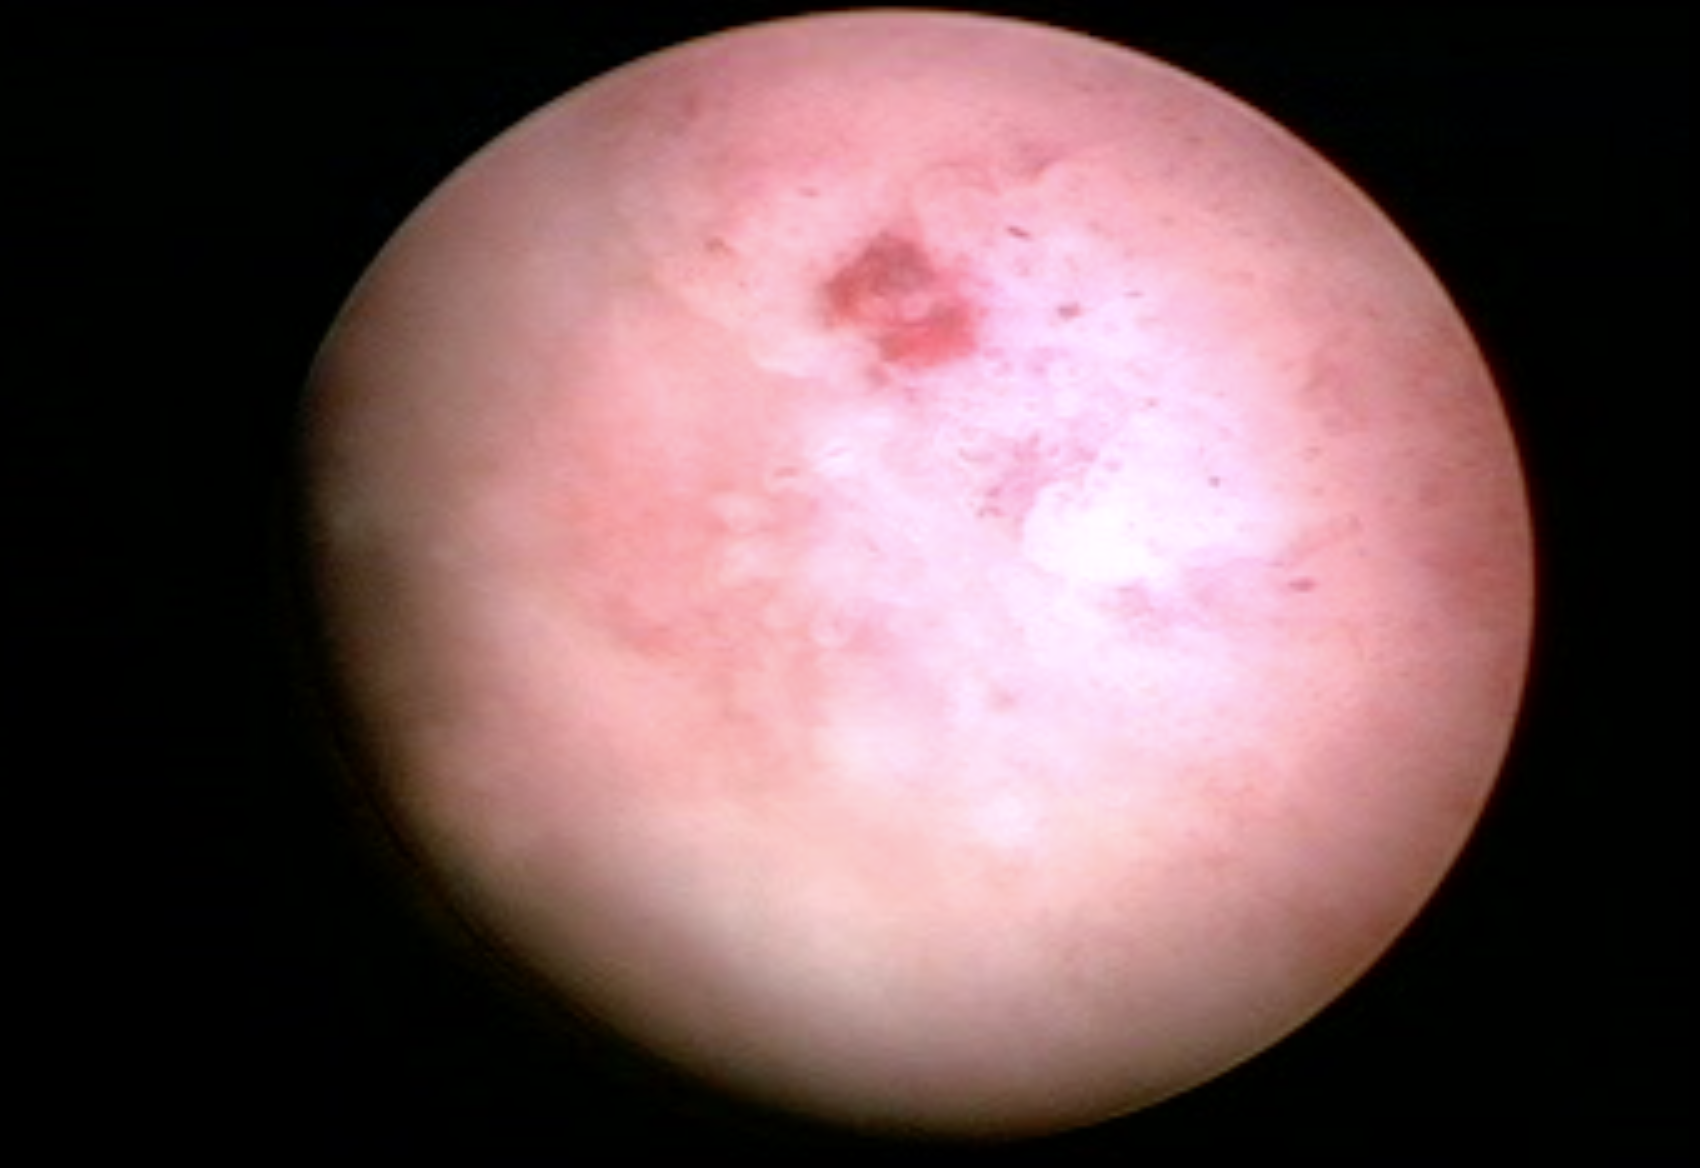
Modality: WLC
Class: Malignant
Subclass: HighGradePapillary
Lesion: L1
Stage: T1
Morphology: Papillary
Bladder cancer association: Yes